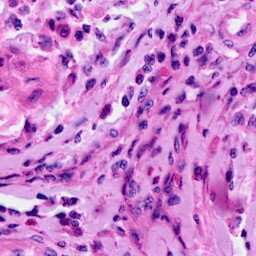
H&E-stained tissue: Cervix